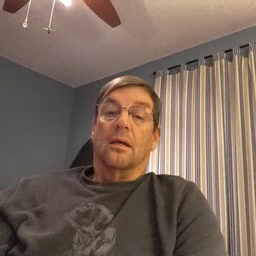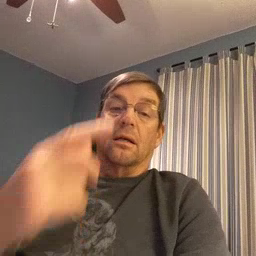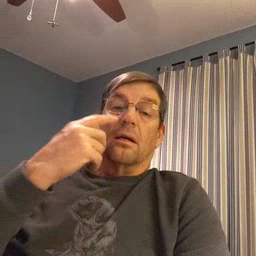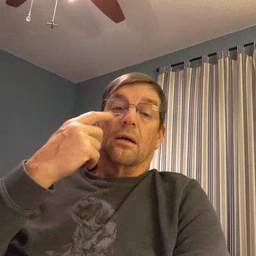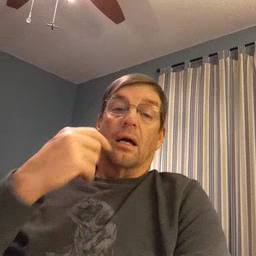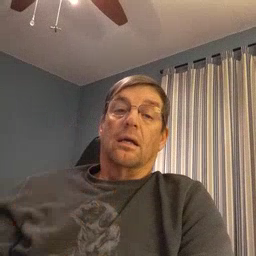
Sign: cry